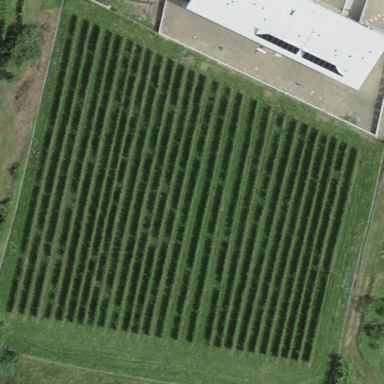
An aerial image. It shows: Vineyard where grapes are grown.